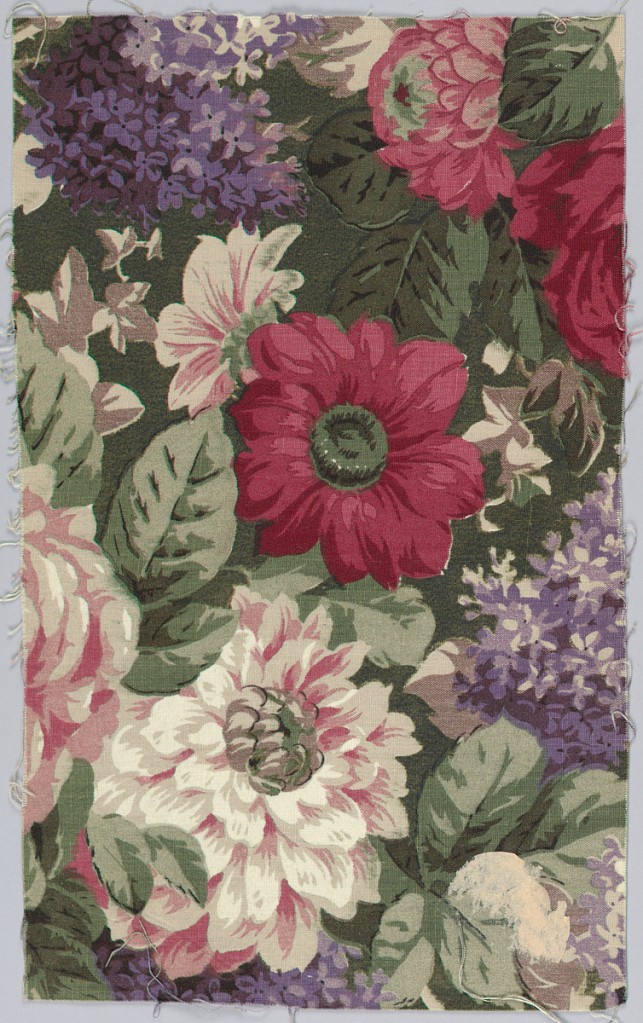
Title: Textile
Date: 1870–1910
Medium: cotton Technique: block printed on plain weave
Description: On black ground, closely clustered flowers and leaves in dark rich reds, lavenders, greens, browns, with some reserved white.